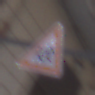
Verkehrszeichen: KinderRechts
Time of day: MorningAfternoon
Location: Outdoor (Urban)
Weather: PartlyCloudy
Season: NotSpecified
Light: Natural